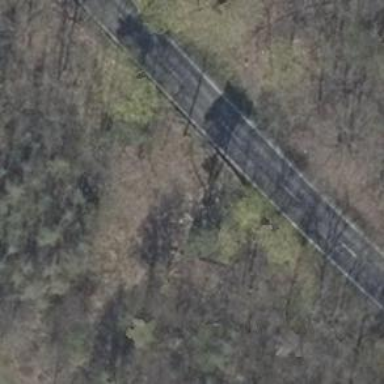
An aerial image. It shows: Secondary road with asphalt surface.